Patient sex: M
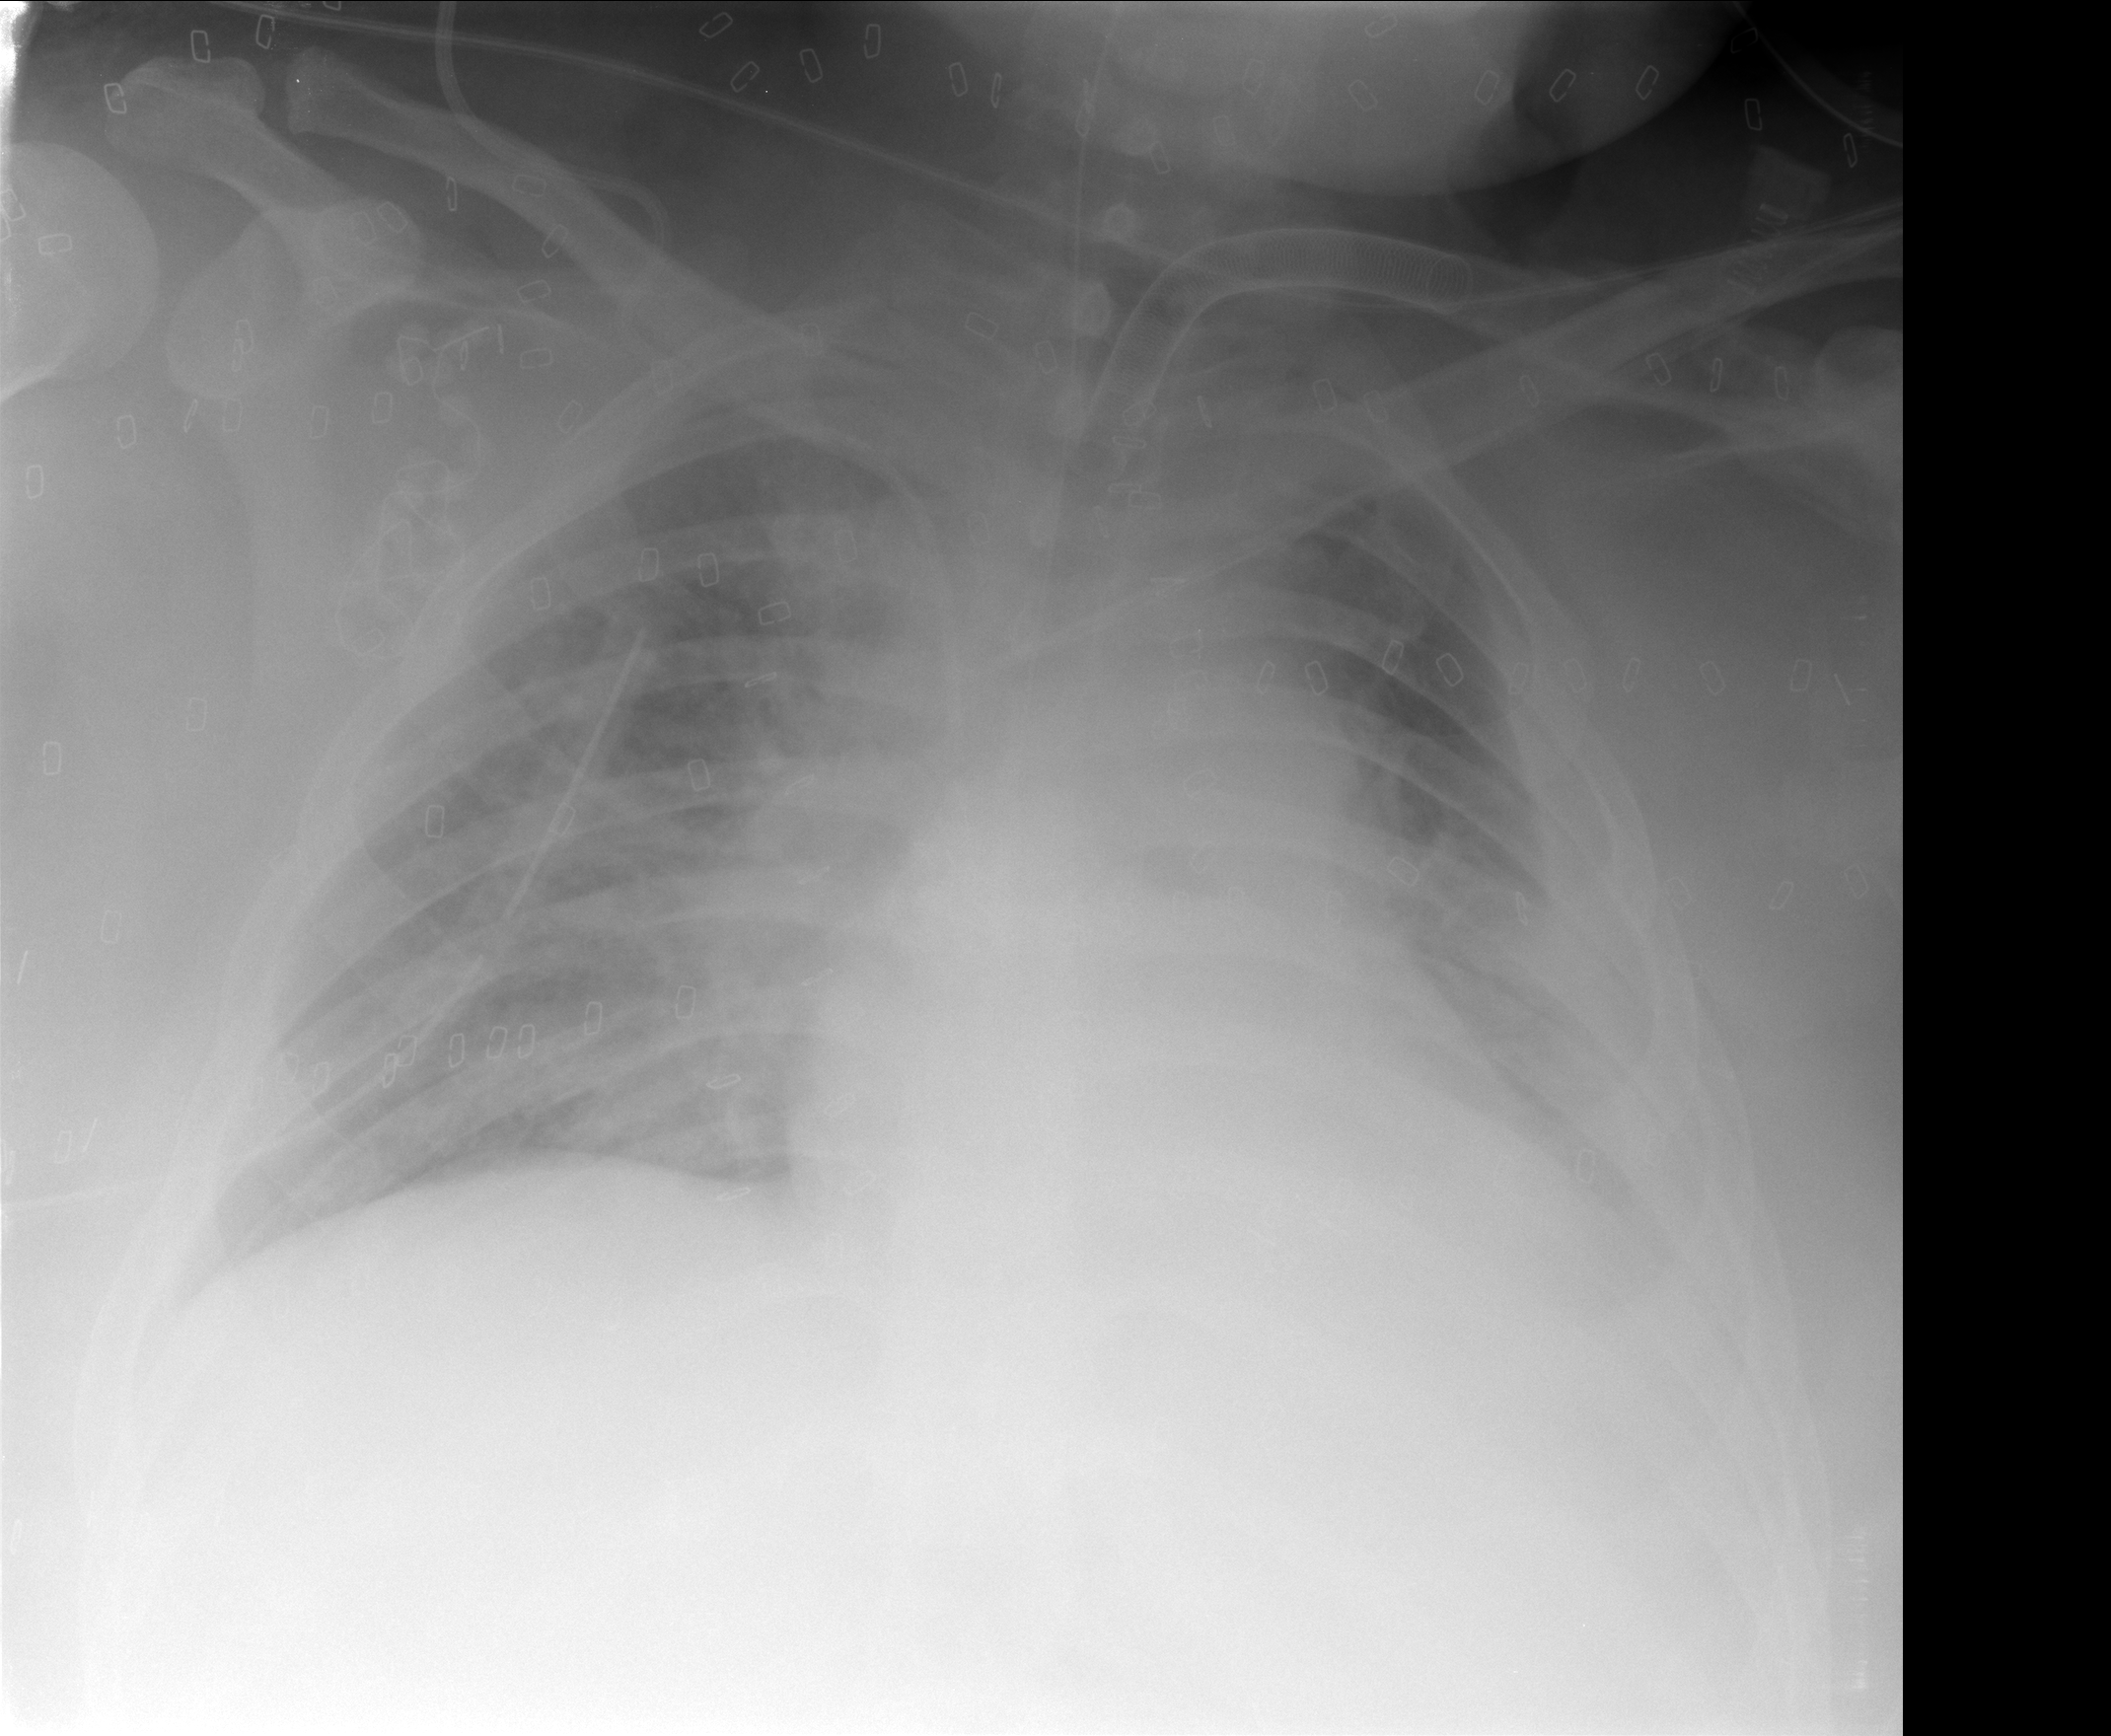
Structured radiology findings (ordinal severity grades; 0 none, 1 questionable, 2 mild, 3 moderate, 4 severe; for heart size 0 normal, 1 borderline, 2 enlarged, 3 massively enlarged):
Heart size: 2
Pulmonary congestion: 3
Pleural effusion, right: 0
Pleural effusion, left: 2
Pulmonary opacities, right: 3
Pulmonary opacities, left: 2
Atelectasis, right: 2
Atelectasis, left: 2